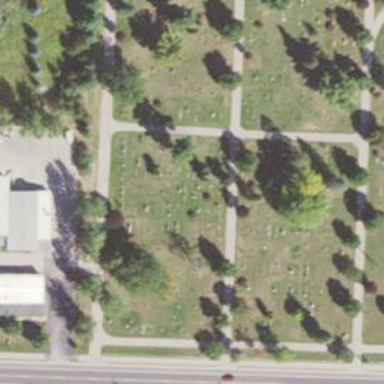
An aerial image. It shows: Sector in the cemetery.